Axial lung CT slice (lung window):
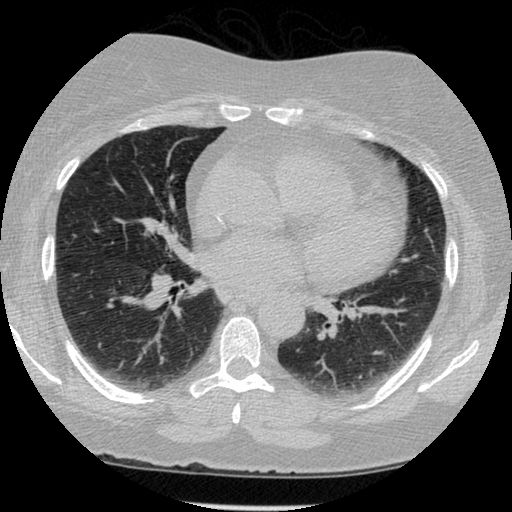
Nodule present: no